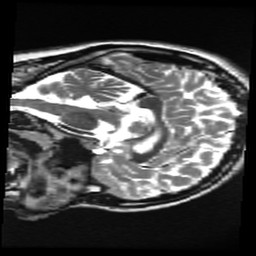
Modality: T2w
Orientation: sagittal
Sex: female
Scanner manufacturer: ge
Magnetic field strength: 3 T
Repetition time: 5 s
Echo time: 0.1015 s